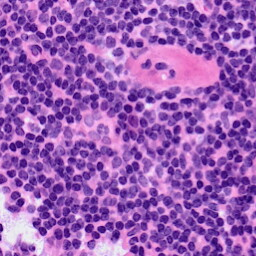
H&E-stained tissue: LymphNode